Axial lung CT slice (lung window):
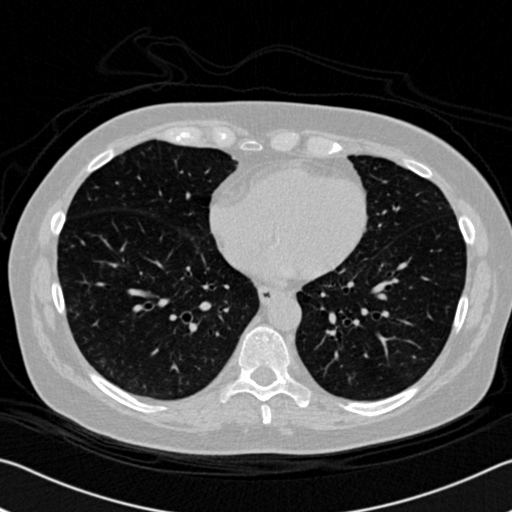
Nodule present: no